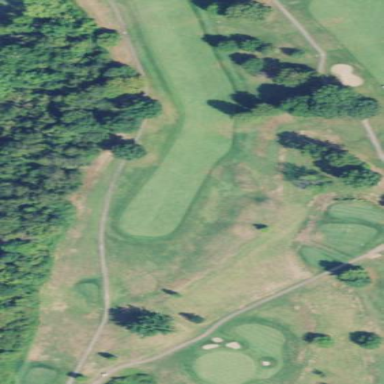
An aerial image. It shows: Grassy area designated as golf fairway.